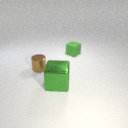
large green metal cube in front of small brown metal cylinder